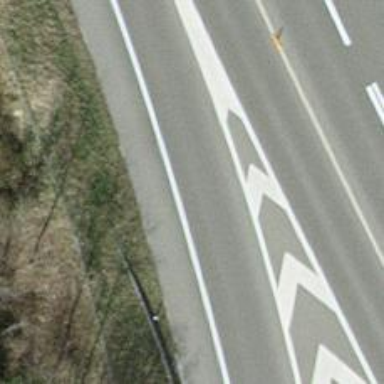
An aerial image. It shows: Trunk link highway.